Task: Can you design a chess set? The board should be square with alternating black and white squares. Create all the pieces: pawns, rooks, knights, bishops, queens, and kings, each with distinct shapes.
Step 253:
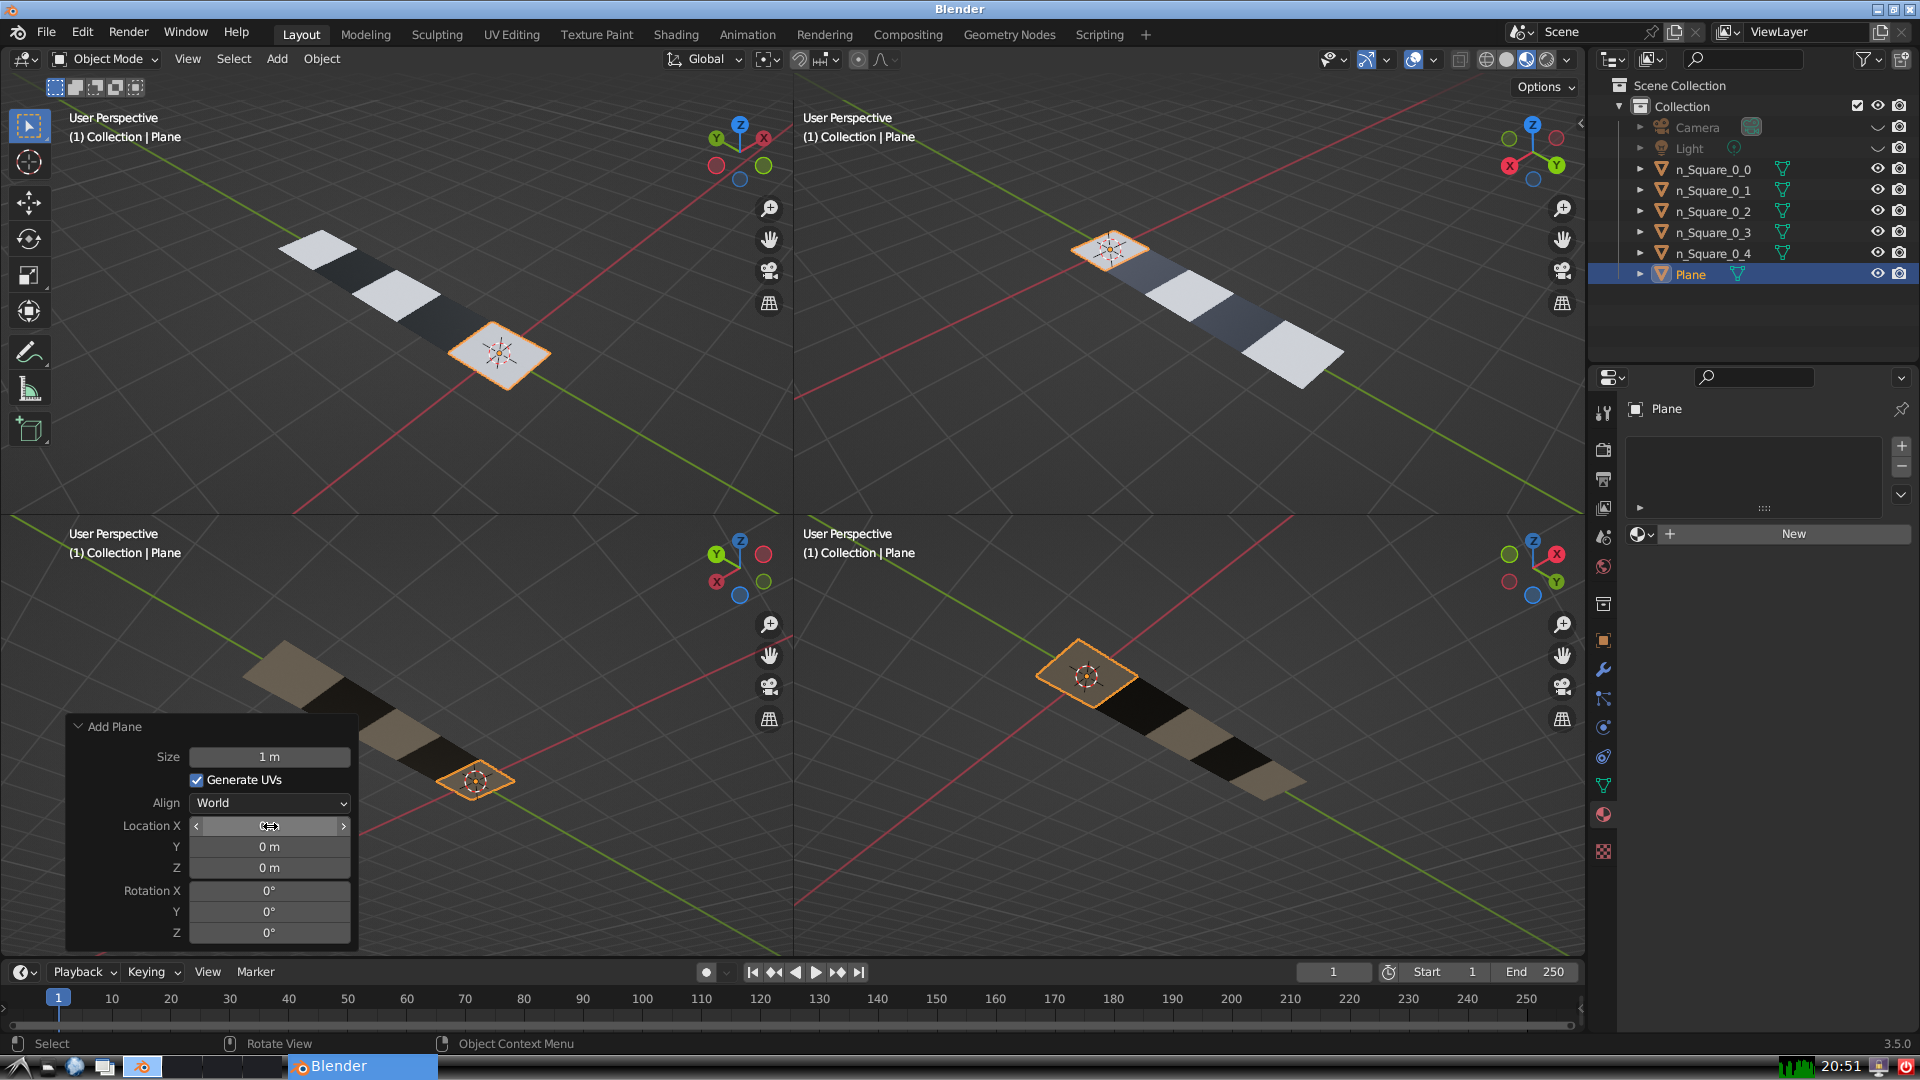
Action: {"mouse_move": [270, 846]}